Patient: sex M, age 63
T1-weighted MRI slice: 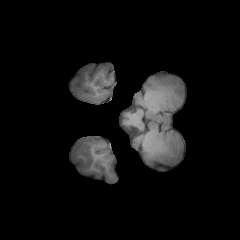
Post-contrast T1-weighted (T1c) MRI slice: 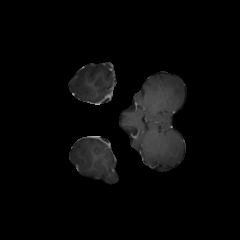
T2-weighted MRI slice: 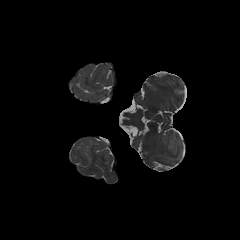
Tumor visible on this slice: no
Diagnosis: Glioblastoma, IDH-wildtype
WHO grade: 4